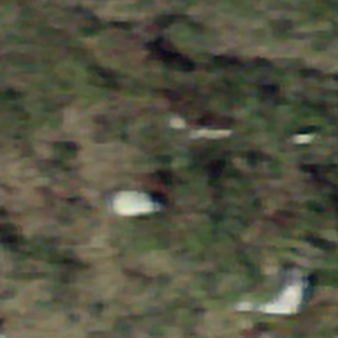
Label: other